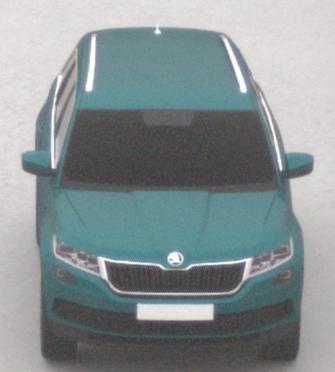
Make: Skoda
Model: Kodiaq 1.4 TSI
Detailed model: Kodiaq
Model produced from: 2017/03
Model produced until: 2018/05
Doors: 5
Color: blue
Road condition: dry road
Daytime: morning or afternoon
Contrast: low contrast